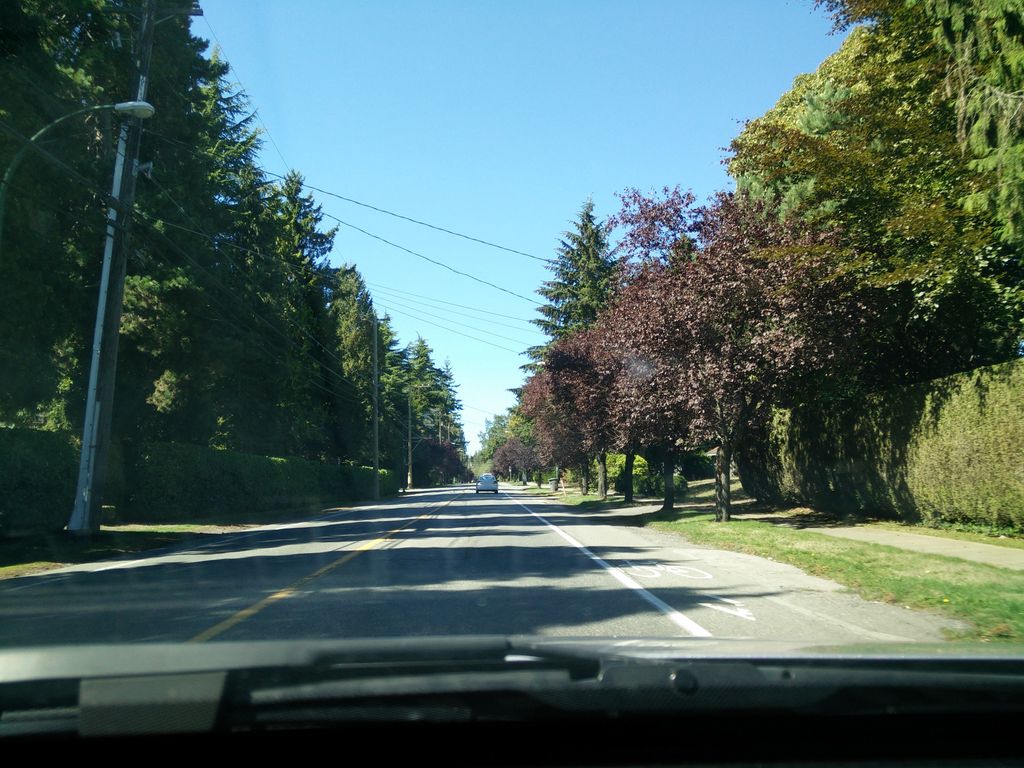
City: vancouver